Field crop: tomato
Growth stage: 1
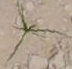
Species: cyperus